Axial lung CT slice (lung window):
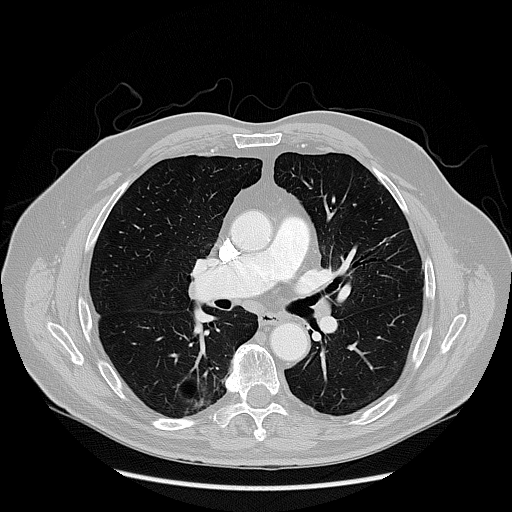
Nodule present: no